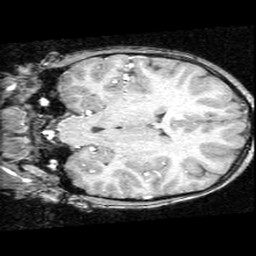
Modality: T1w
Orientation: coronal
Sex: female
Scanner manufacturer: ge
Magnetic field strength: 1.5 T
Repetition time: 21 s
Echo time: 0.008 s